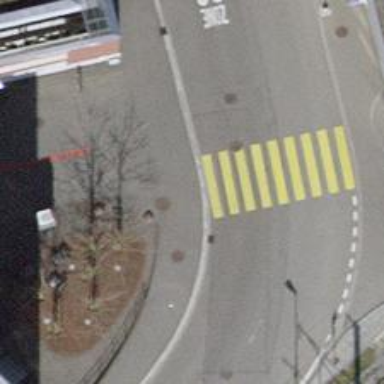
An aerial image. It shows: Pedestrian path with asphalt surface.